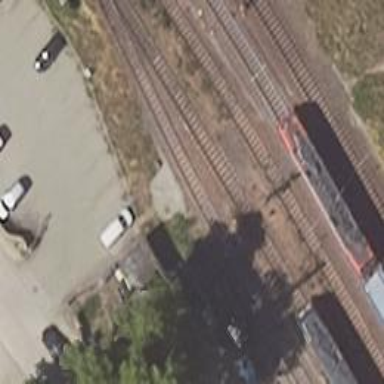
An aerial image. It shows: Railway signal.